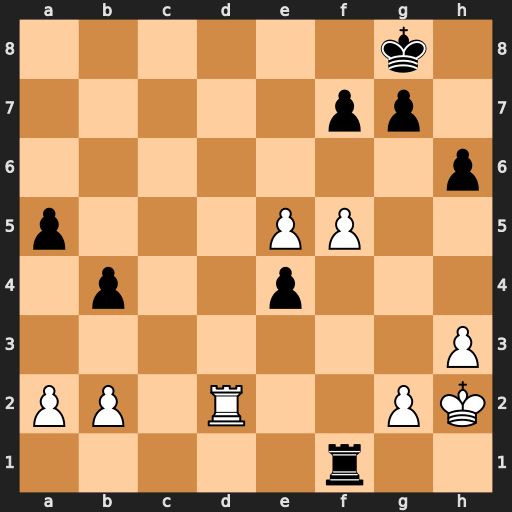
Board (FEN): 6k1/5pp1/7p/p3PP2/1p2p3/7P/PP1R2PK/5r2
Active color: w
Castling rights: -
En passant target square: -
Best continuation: Rd8+ Kh7 e6 fxe6 fxe6